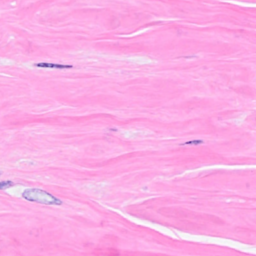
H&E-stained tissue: Breast